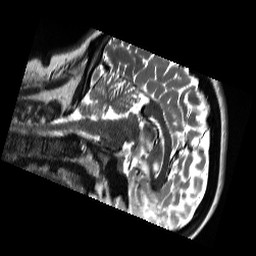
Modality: T2w
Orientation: sagittal
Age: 25
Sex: female